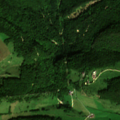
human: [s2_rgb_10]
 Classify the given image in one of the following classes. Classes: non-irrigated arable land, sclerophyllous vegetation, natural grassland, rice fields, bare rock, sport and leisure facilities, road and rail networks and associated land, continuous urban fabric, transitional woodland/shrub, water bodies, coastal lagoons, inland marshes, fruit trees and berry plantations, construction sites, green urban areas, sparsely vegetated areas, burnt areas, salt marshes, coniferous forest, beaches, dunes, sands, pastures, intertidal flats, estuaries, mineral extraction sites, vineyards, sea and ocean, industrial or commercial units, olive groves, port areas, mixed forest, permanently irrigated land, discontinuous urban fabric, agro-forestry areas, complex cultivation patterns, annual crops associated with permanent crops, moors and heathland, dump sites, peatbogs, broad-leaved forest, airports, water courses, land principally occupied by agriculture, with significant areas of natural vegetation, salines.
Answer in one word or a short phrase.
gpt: pastures, broad-leaved forest, mixed forest